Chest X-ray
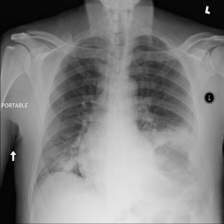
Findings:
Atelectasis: positive
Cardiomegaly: negative
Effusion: negative
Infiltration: positive
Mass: negative
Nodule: positive
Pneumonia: negative
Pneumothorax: negative
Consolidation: negative
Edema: negative
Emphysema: negative
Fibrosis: negative
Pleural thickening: negative
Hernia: negative